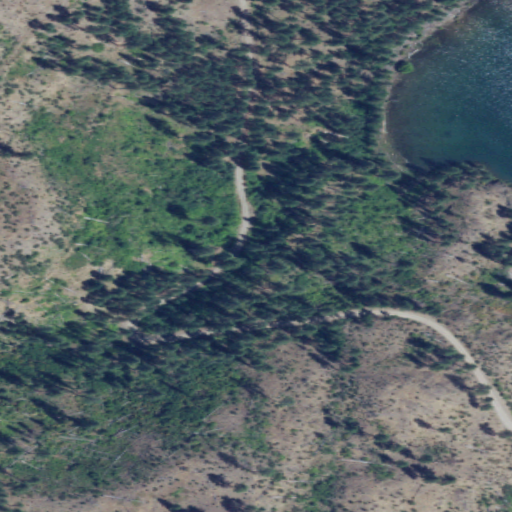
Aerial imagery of valley in Washington named Lamb Draw containing evergreen forest, shrub, open water, and grassland